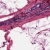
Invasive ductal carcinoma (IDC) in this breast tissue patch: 0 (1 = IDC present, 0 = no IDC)